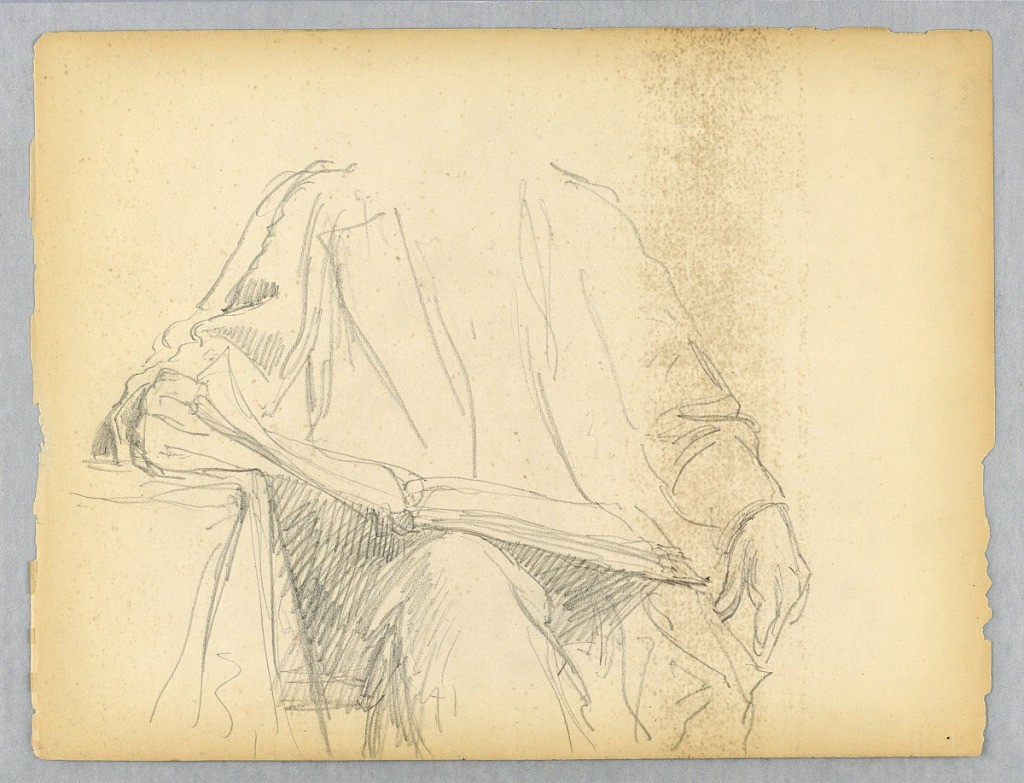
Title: Sketches for Portraits
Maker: Daniel Huntington, American, 1816–1906
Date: ca. 1880
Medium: Graphite on paper
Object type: Drawing
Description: Man seated, facing frontally, with head and feet not shown. A table, at left. A book in his lap, held open by his right hand. Verso: A woman seated, holding a fan, turned to the right with her head facing frontally.